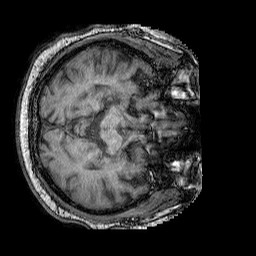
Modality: T1w
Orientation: axial
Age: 49
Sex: male
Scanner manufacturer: siemens
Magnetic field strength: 3 T
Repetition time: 2.25 s
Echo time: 0.00411 s